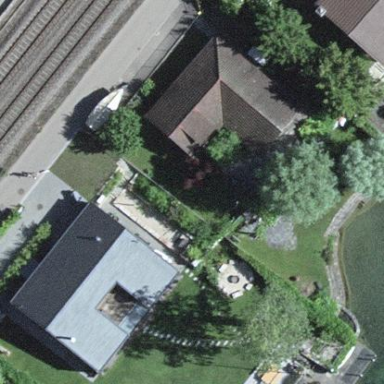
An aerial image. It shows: Residential building.